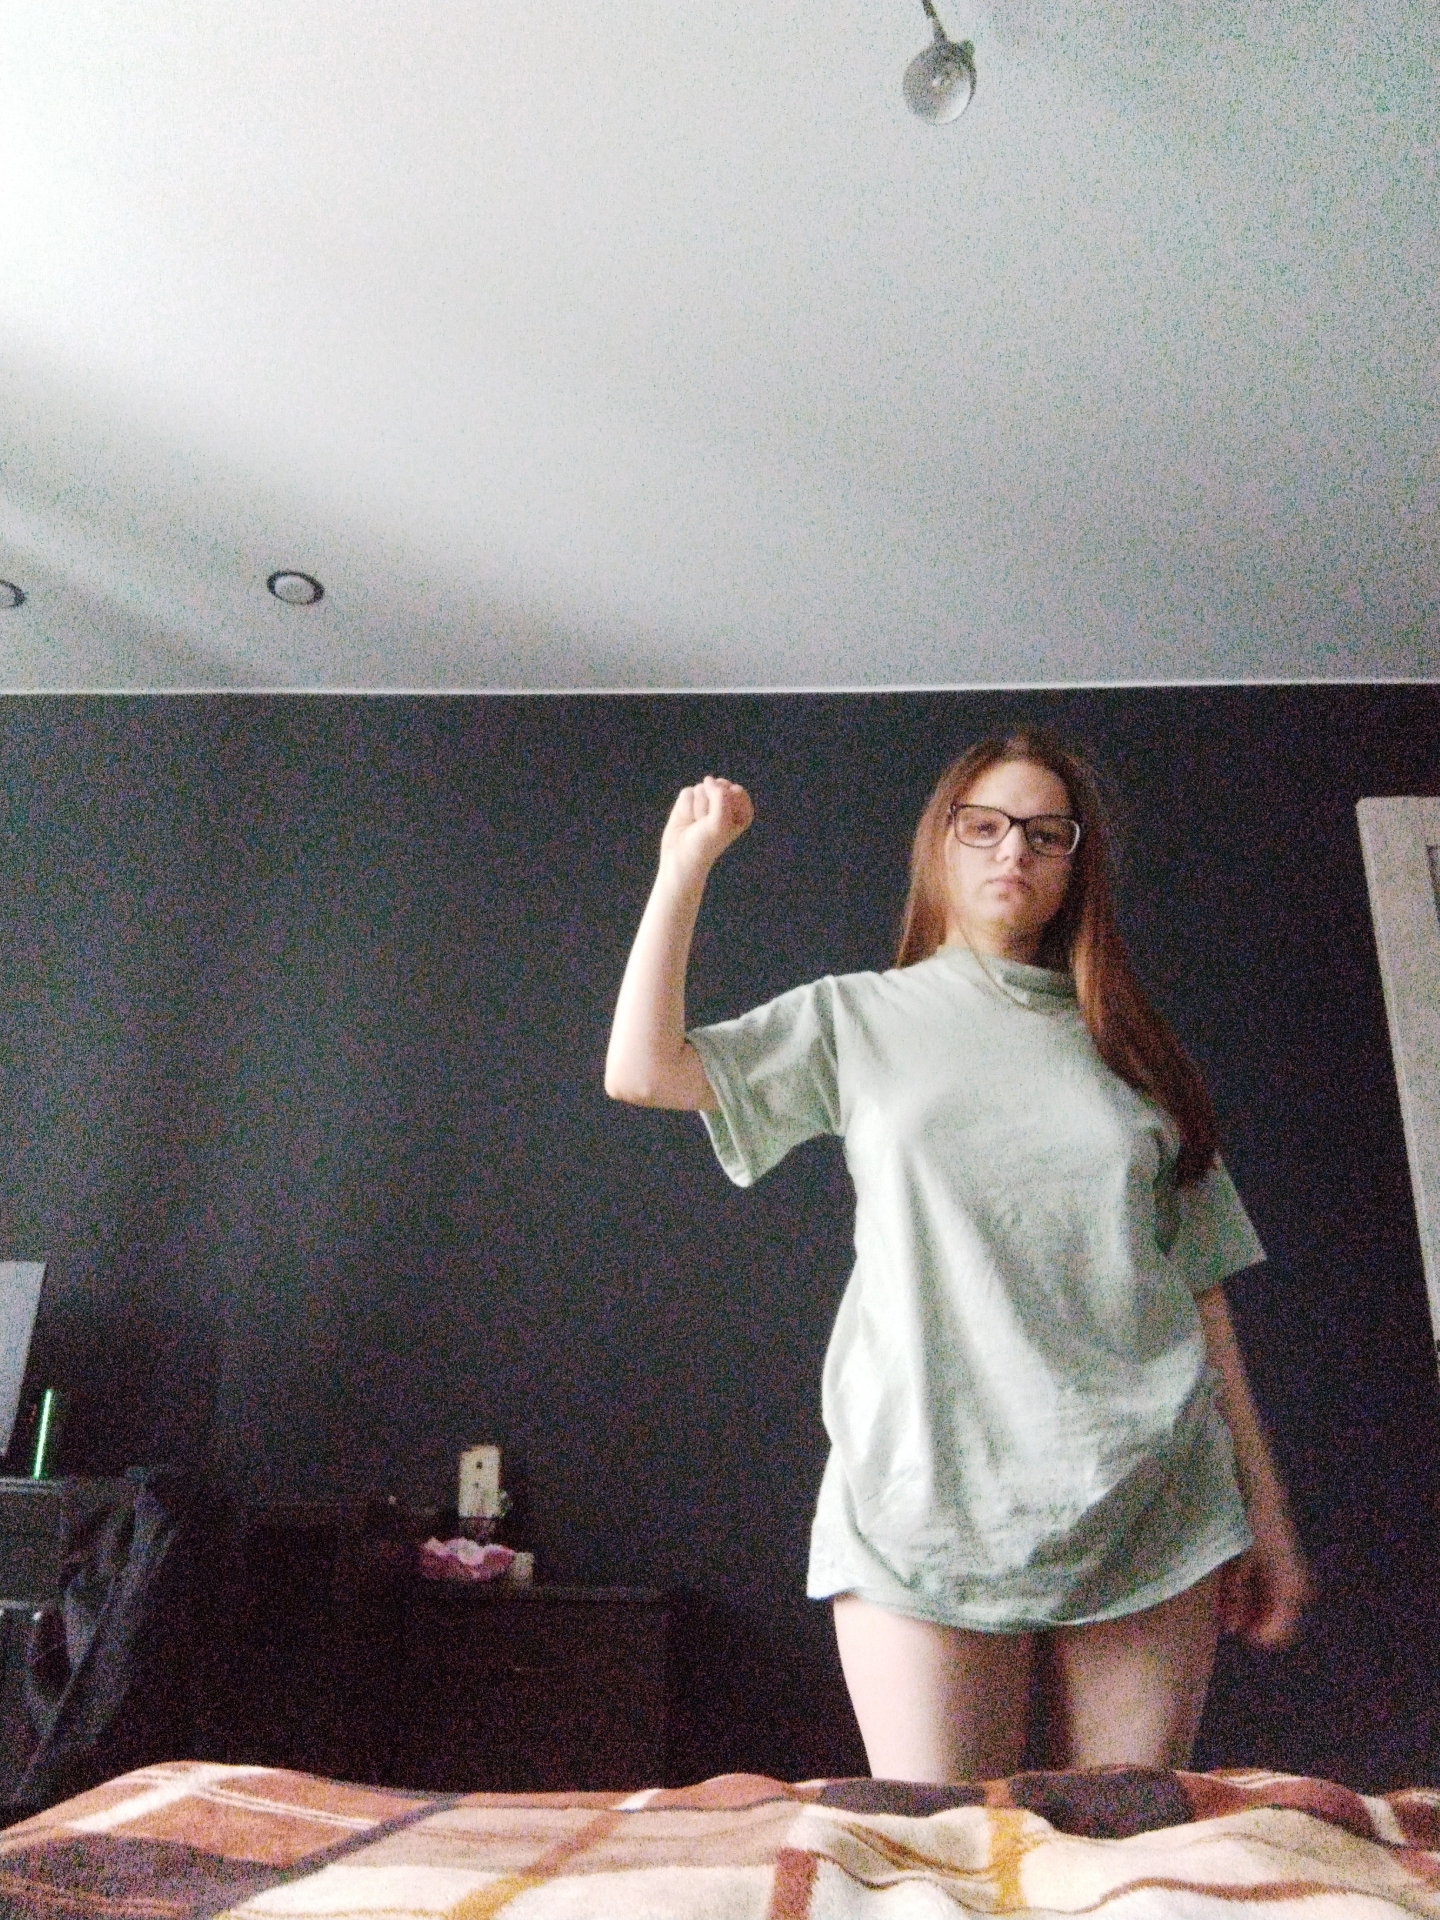
Label: noise